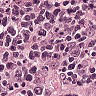
Metastatic tissue present: no